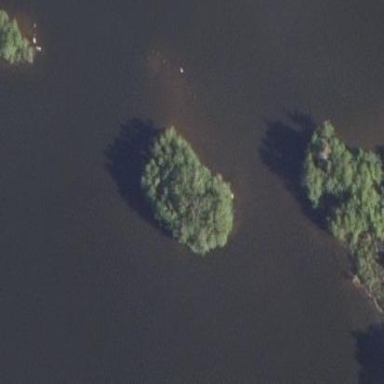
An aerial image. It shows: Islet surrounded by woodland.